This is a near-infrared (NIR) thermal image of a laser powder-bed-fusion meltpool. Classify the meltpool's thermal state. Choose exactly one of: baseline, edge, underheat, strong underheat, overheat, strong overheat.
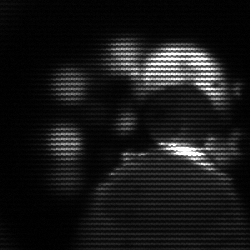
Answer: baseline